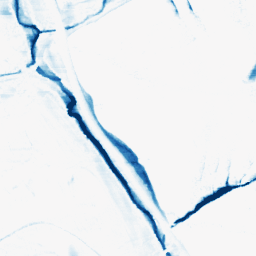
Category: morphological
Decomposition family: morphological_rect
Decomposition parameters: operation: closing
width: 20
height: 5
Upsampling method: sinc_hamming
Upsampling parameters: scale: 4
kernel_size: 8
Upsampling scale: 4